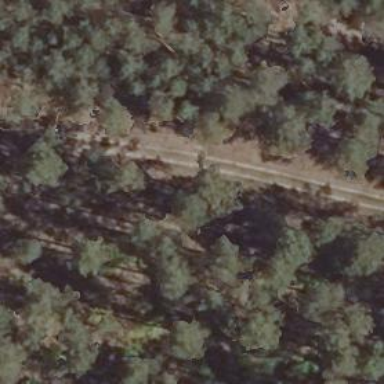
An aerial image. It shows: Track road with grade3 tracktype.